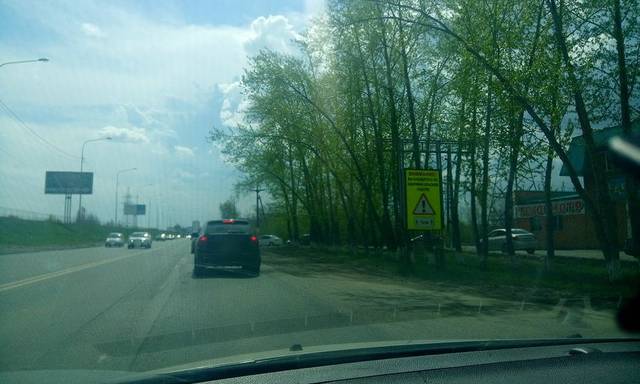
Region: Russia
Coordinates: 57.174, 65.603